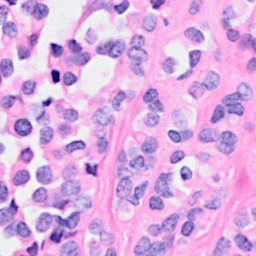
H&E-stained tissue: Breast